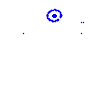
Particle: kaon